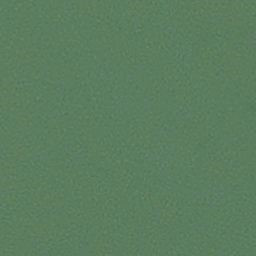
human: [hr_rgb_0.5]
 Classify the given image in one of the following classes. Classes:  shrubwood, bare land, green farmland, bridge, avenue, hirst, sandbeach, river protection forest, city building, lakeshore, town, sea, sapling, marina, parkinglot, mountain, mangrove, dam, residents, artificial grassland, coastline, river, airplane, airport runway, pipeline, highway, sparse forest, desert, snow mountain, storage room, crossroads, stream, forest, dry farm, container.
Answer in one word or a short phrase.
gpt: sea